Question: I'm building a UIBezierPath as follows:
'''
UIBezierPath *path = [UIBezierPath bezierPath];
CGFloat yOrigin = 2;
for (int i = 0; i < lines; ++i) {
[path moveToPoint:CGPointMake(0, yOrigin)];
[path addLineToPoint:CGPointMake(width, yOrigin)];
yOrigin += distance;
}
[path closePath];
'''
I then put it in a CAShapeLayer:
'''
CAShapeLayer *shapeLayer = [[CAShapeLayer alloc] init];
[shapeLayer setFrame:aFrame];
[shapeLayer setPath:[bezierPath CGPath]];
[shapeLayer setStrokeColor:[[UIColor blackColor] CGColor]];
[shapeLayer setMasksToBounds:YES];
'''
However, when added to my scroll view, here is the result:

Why does it do this? The first four lines are gray, almost! It looks like an aliasing problem, but the path is so straightforward.
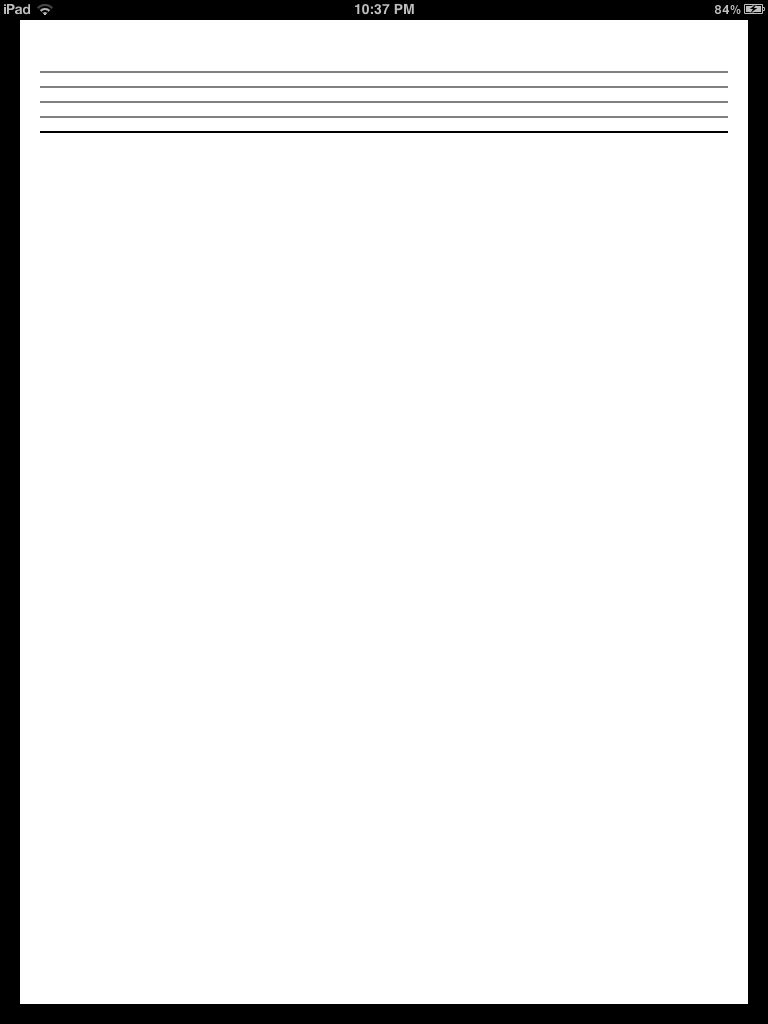
Answer: Yes this is an antialiasing problem.
The path you use has a width of 1 pt. In the above example the upper three instances of the CAShapeLayer are positioned exactly centered on a whole point value eg. 5.0, where the lower instance is positioned between two whole points eg. 14.5.
When the system renders your Layers to the screens pixels it antialiases the first three lines, drawing both touched pixels with 50% transparency. The lower line perfectly sit on a pixel and is therefore drawn in perfect black.
I hope a little ASCII Art helps understanding.
'''
pt upper lines lower line
5.0|--------- -------------------------------
| pixel -------------------------------------- perfectly aligned center 5.5
6.0|--------- line between pixels centered on 6.0 -------------------------------
| pixel --------------------------------------
7.0|---------
'''